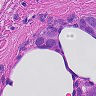
Metastatic tissue present: yes